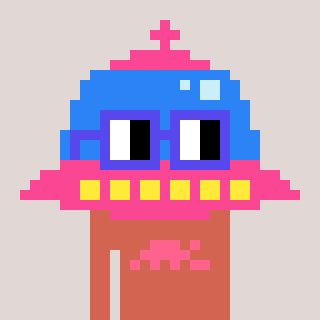
a pixel art character with square blue glasses, a ufo-shaped head and a peachy-colored body on a warm background